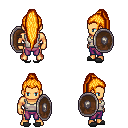
a pixel art fantasy rpg character, male body template, human, tanned skin, white pirate shirt, magenta pants, light blonde extra-long topknot hairstyle, gray slippers, shield, four views (front, back, left, right), 2x2 character sprite sheet, small pixel art, hard edges, no anti-aliasing